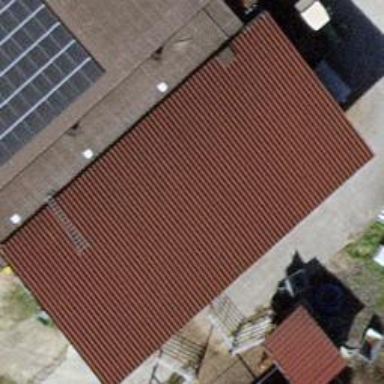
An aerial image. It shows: View of roof of building.